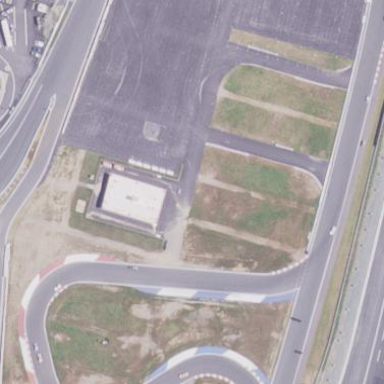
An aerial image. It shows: Motor sport raceway with paved surface.